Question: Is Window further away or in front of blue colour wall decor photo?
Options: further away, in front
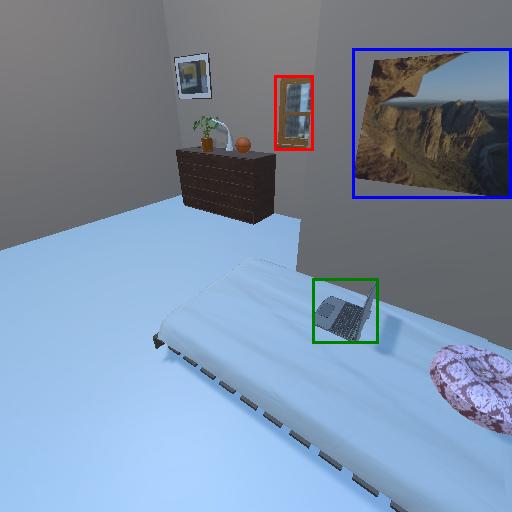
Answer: further away